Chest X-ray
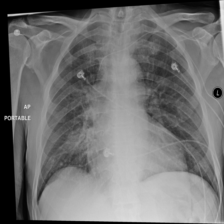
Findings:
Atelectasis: negative
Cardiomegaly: negative
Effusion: negative
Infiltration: positive
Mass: negative
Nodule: negative
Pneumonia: negative
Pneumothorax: negative
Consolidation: negative
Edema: negative
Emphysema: negative
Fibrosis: negative
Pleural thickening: negative
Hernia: negative